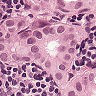
Metastatic tissue present: yes